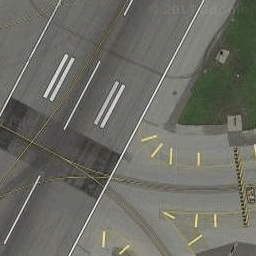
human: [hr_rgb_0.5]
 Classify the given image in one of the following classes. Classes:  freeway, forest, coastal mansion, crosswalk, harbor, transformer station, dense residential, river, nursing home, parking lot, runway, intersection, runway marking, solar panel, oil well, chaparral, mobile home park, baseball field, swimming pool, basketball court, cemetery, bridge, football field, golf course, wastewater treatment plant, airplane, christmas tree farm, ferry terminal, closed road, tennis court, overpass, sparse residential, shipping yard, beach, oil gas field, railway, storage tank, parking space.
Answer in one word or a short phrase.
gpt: runway